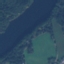
Label: River